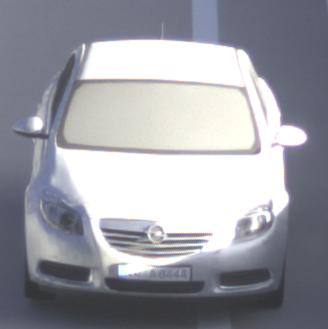
Make: Opel
Model: Insignia 1.6
Detailed model: Insignia (A) Notch Back
Model produced from: 2008/11
Model produced until: 2008/12
Doors: 4
Color: white
Road condition: dry road
Daytime: morning or afternoon
Contrast: medium contrast